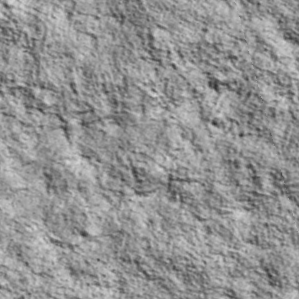
Label: non_frost